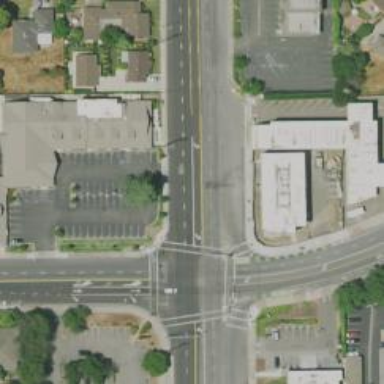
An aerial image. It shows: Solid stop line on the road.